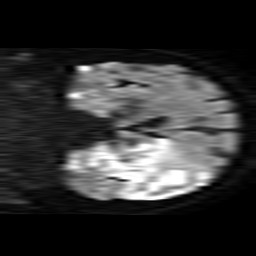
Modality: TRACE
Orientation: coronal
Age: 54
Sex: male
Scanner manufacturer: philips
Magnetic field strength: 1.5 T
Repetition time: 3.778 s
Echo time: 0.09565 s